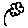
Label: flower